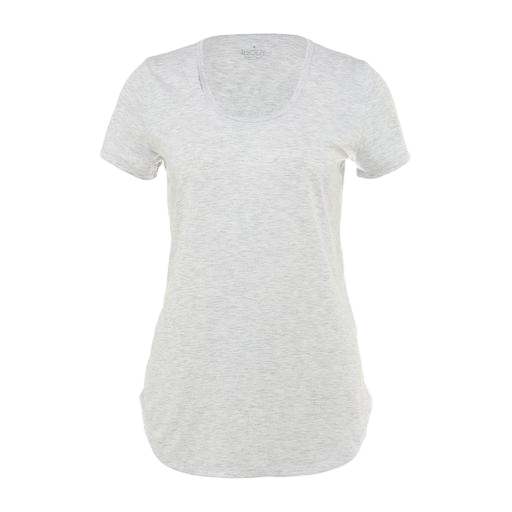
scoop-neck tee, gray shirttail tee, light gray fitted t shirt, white background